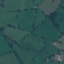
Land use / land cover: Pasture